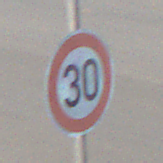
Verkehrszeichen: Geschwindigkeit30
Umgebung: Outdoor, Urban
Tageszeit: Midday
Wetter: Clear
Licht: Natural
Jahreszeit: NotSpecified
Kontrast: HighContrast